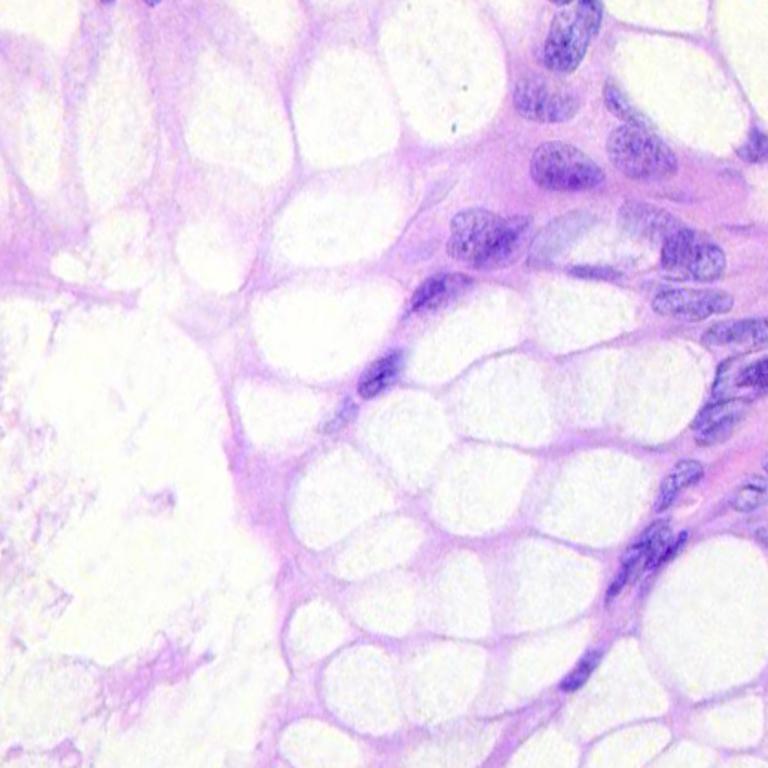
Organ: colon
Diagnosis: benign